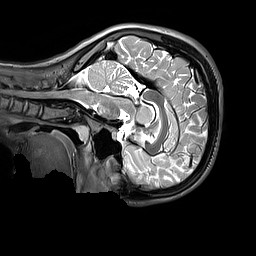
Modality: T2w
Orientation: sagittal
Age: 9
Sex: female
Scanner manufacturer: siemens
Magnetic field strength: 3 T
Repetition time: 3.2 s
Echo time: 0.408 s